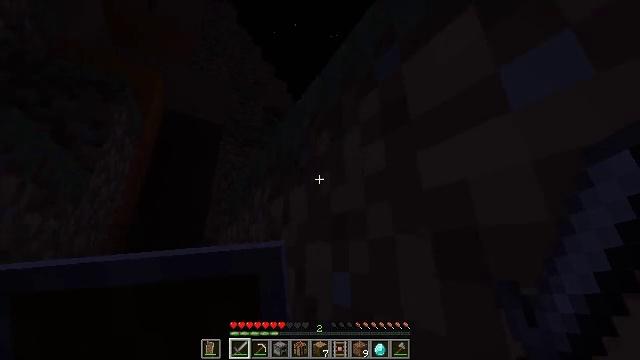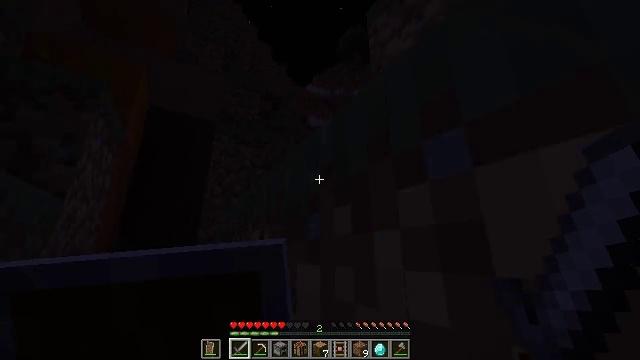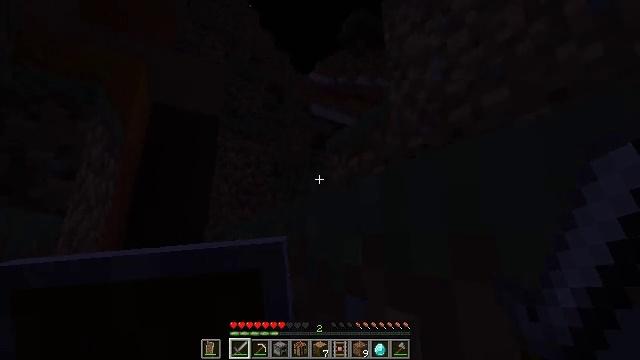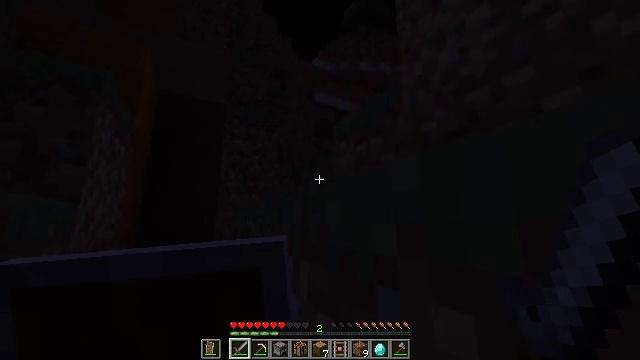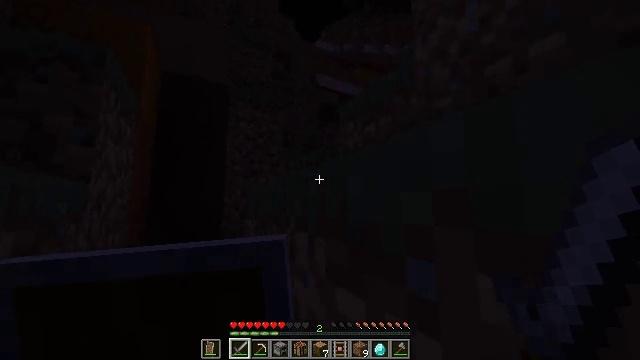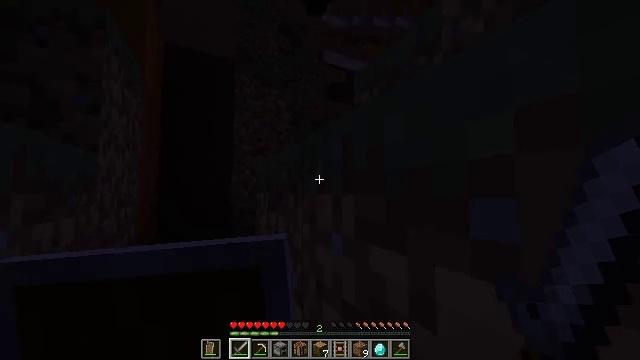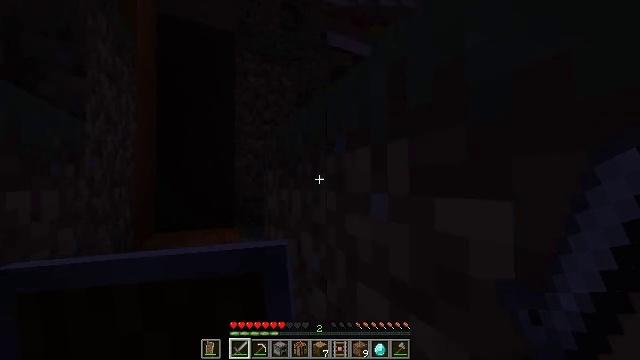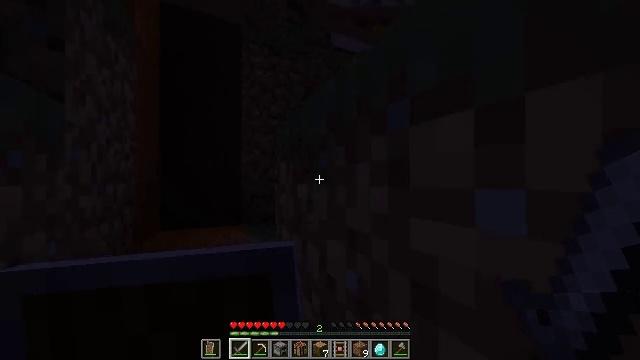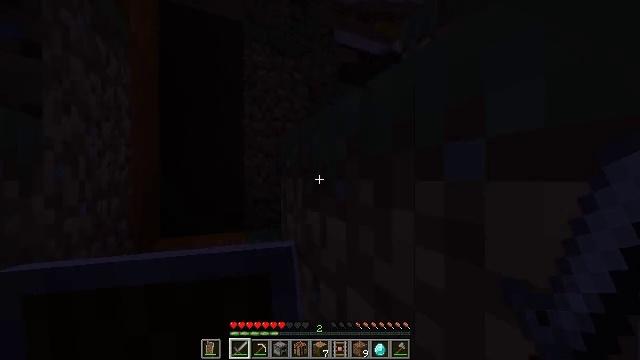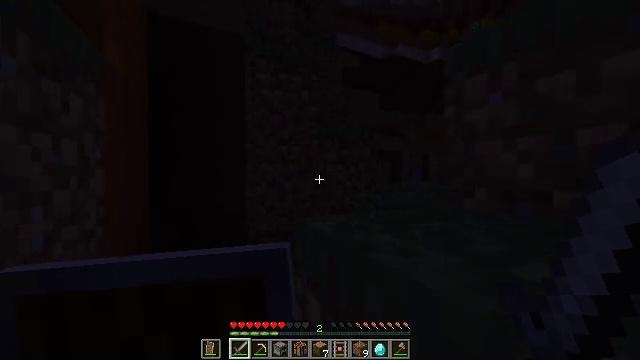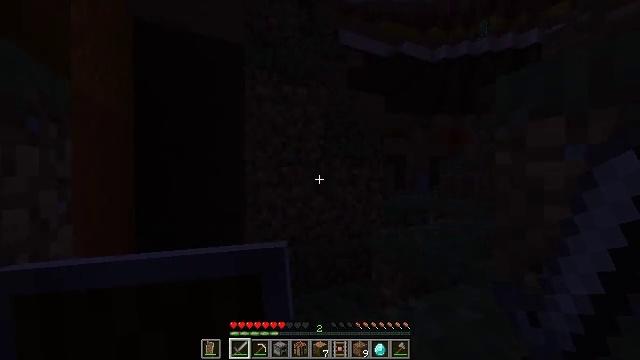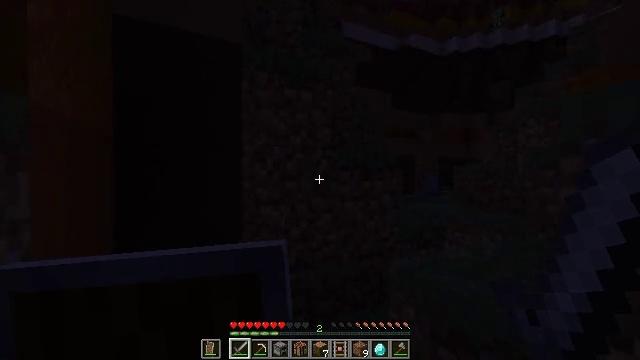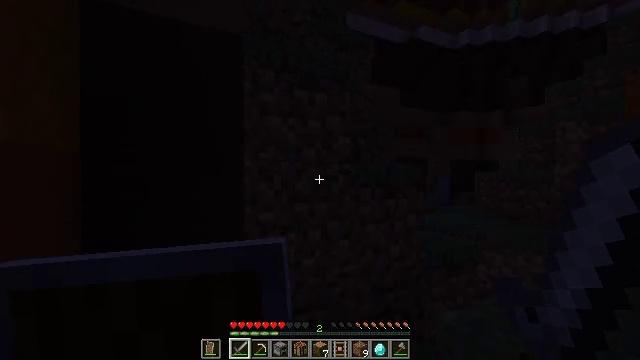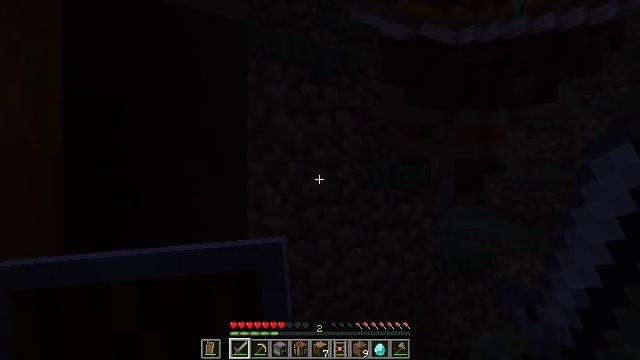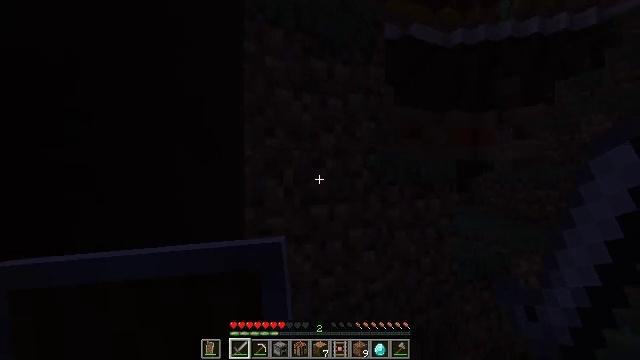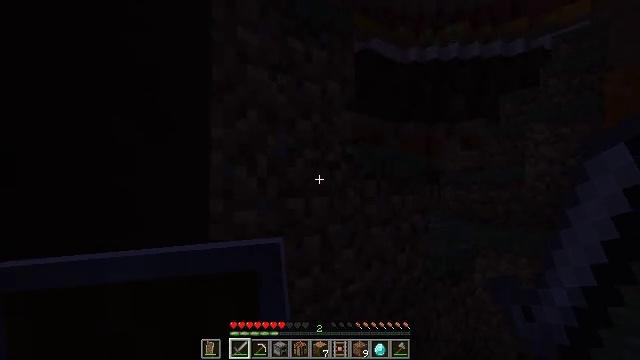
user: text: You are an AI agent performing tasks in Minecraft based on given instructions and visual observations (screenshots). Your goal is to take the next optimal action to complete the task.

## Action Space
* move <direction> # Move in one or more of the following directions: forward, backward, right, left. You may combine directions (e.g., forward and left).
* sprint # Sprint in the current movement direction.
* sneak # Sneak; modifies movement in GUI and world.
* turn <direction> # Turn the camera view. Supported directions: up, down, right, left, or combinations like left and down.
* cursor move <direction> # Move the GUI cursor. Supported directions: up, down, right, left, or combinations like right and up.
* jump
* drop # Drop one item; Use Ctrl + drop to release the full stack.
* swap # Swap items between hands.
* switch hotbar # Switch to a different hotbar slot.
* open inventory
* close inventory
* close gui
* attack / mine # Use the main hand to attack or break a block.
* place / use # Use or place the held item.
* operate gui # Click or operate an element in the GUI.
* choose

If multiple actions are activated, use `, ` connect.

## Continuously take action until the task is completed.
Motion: motion action
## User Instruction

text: Collect the brown terracotta block.
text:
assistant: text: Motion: move forward and move left, sprint, turn down, jump
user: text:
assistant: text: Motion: move forward and move left, sprint, turn down, jump
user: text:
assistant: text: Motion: move forward and move left, sprint, turn down, jump
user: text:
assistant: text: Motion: move forward and move left, sprint, turn down, jump
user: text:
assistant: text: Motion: move forward, sprint, turn left and down, jump
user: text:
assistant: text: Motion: move forward, sprint, turn down, jump
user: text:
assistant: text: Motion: move forward, sprint, jump
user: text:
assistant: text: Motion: move forward, sprint, jump
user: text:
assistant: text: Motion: move forward, sprint, jump
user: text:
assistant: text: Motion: move forward, sprint, jump
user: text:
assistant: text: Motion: move forward, sprint, jump
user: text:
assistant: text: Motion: move forward, sprint, jump
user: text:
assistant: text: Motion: move forward and move left, sprint, jump
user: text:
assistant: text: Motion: move forward and move left, sprint, turn right, jump
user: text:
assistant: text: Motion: move forward and move left, sprint, turn right and up, jump
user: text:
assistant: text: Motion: move forward and move left, sprint, turn right and up, jump
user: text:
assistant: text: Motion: move forward, sprint, turn right and up, jump
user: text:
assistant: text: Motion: move forward, sprint, turn right, jump
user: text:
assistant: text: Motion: move forward, sprint, turn right, jump
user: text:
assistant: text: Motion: move forward, sprint, turn right, jump
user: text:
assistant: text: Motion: move forward, sprint, jump
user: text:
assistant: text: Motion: move forward, sprint, jump
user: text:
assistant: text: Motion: move forward, sprint, jump
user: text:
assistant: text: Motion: move forward, sprint, turn down, jump
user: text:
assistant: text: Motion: move forward, sprint, turn left and down, jump
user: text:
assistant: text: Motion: move forward, sprint, turn left and down, jump
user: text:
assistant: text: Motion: move forward, sprint, turn down, jump
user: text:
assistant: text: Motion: move forward, sprint, jump
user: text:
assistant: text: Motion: move forward, sprint, turn left, jump
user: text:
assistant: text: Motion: move forward, sprint, turn left, jump